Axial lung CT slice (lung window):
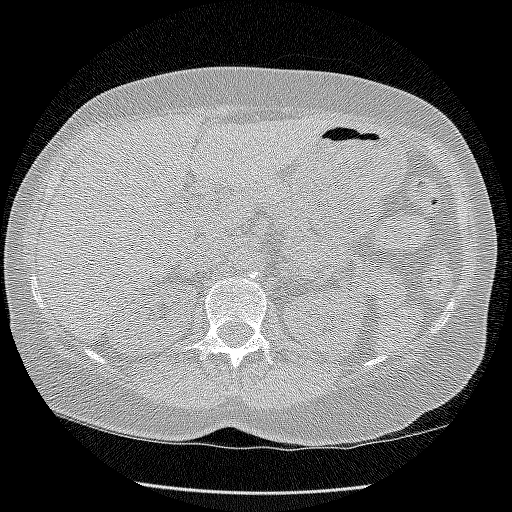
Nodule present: no